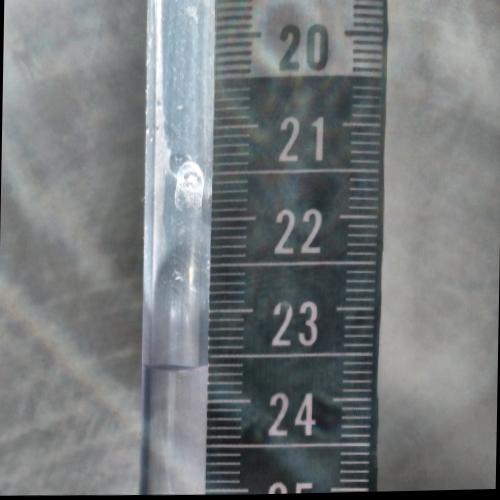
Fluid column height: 23.6 cm